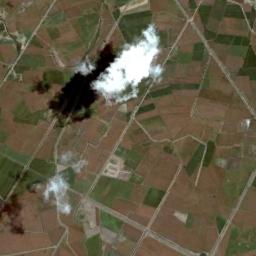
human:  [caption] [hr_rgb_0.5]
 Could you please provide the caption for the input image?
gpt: The clouds are in the air and the clouds are cast on the green fields .

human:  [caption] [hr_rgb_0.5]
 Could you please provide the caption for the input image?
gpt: A thin cloud floated over the sea .

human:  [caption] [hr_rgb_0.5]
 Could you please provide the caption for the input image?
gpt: The cumulus clouds are located above the khaki and green farmland and the shadow of the clouds is on the farmland .

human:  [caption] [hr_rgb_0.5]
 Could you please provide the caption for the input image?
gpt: The white cloud is above bare farmland .

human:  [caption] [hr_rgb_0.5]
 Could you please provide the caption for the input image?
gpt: A few pieces of white clouds over some farmlands .